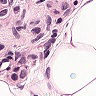
Metastatic tissue present: yes